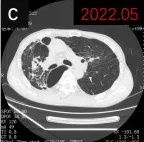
Chest CT findings. Chest CT demonstrated a significant decrease in lesion size, achieving PR in May 2022.
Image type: radiology (ct)